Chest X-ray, AP view. Patient: 53 years old, sex M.
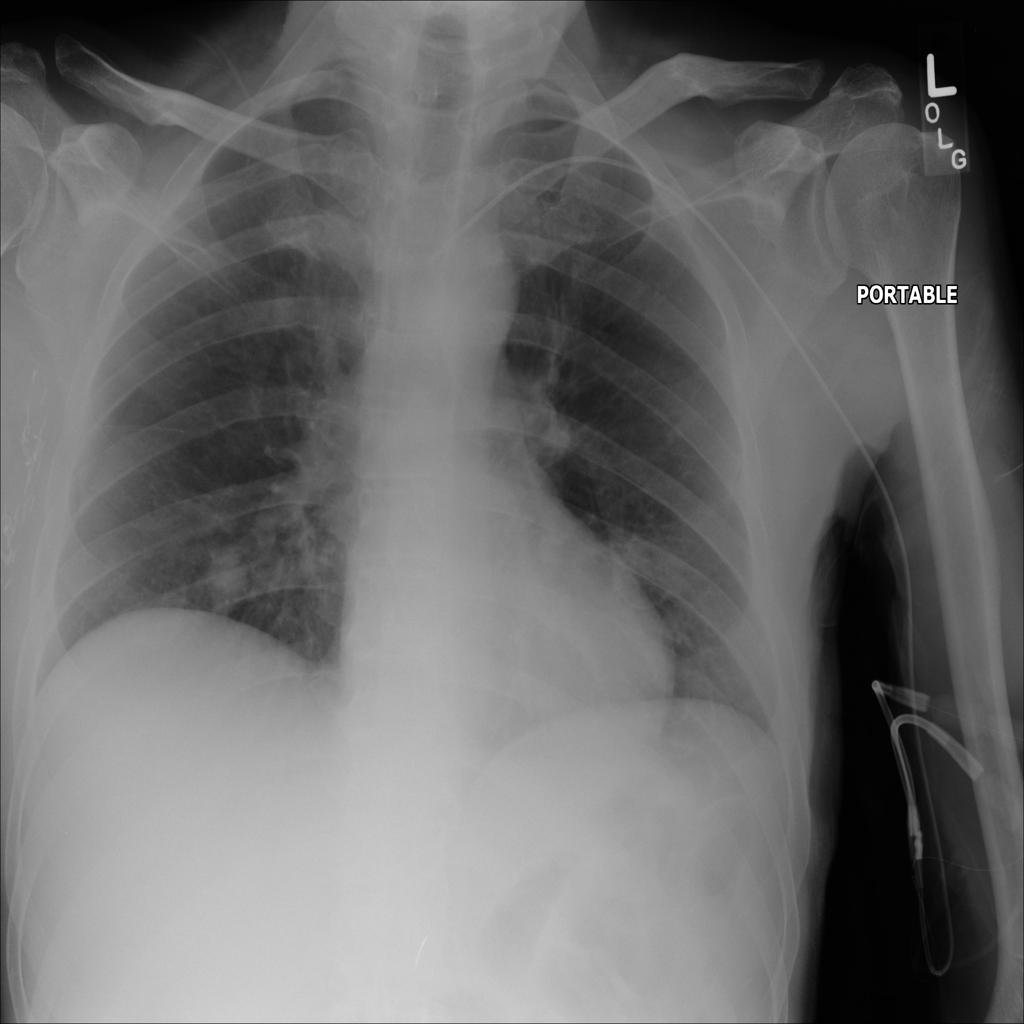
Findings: No Finding